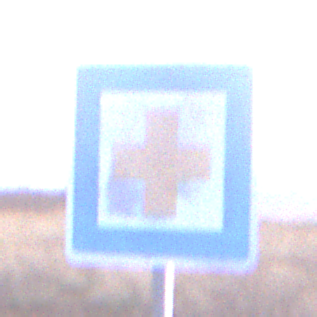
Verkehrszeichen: ErsteHilfe
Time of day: SunriseSunset
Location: Outdoor (Nature)
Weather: Clear
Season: NotSpecified
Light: Natural